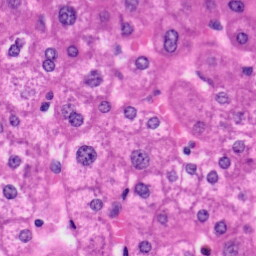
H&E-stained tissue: Liver